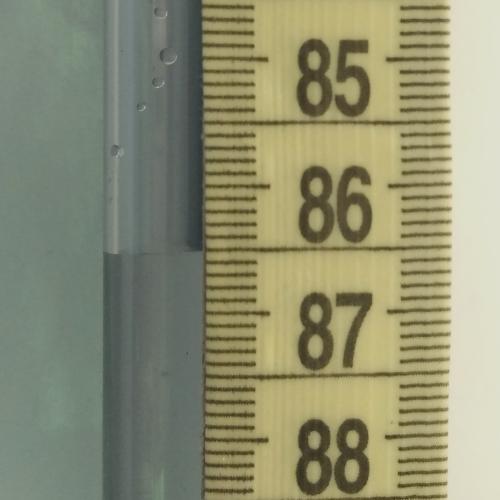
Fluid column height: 86.5 cm